Aerial crown-view tile of a tropical tree (Barro Colorado Island, Panama), acquired 20240716:
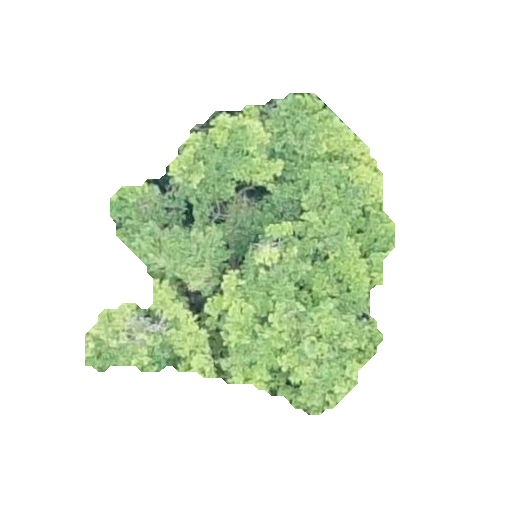
Species: Guapira myrtiflora
GBIF accepted scientific name: Guapira myrtiflora
Crown area: 103.234 m²